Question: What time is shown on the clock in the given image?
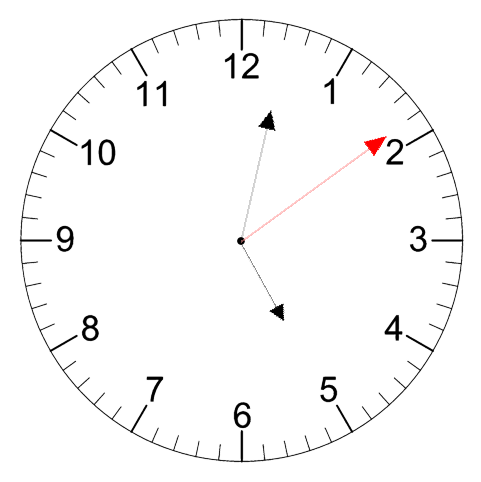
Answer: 05:02:09